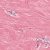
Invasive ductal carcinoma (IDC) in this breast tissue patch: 0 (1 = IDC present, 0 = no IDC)